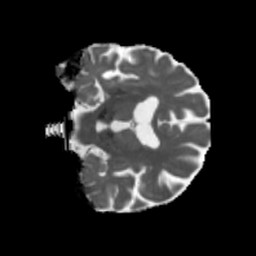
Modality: MD
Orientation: coronal
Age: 68
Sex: male
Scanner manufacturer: siemens
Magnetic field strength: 3 T
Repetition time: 5.47 s
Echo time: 0.0854 s